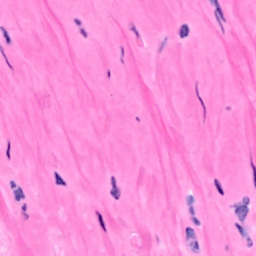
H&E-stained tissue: Breast